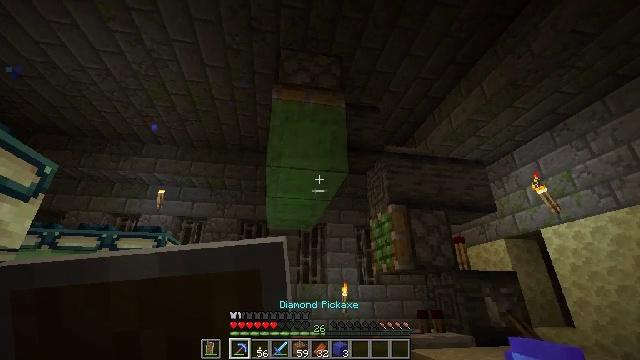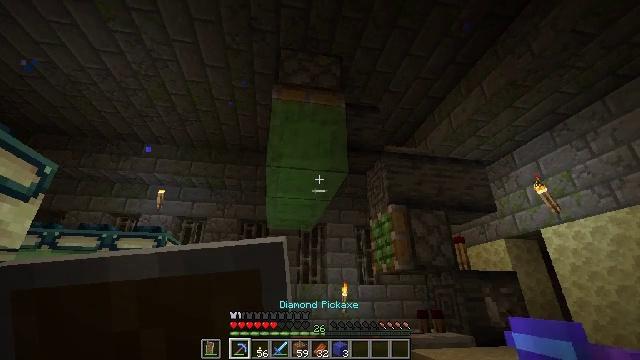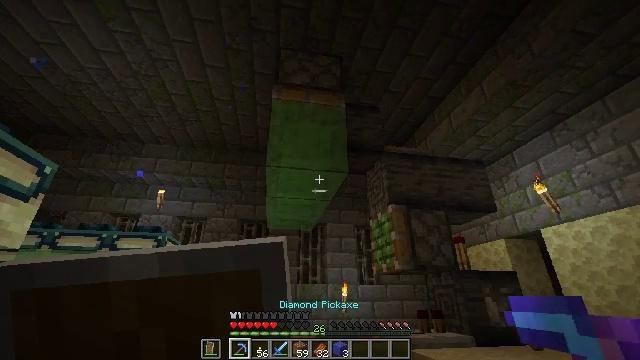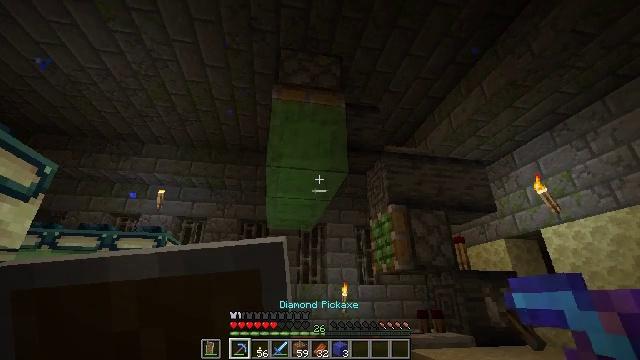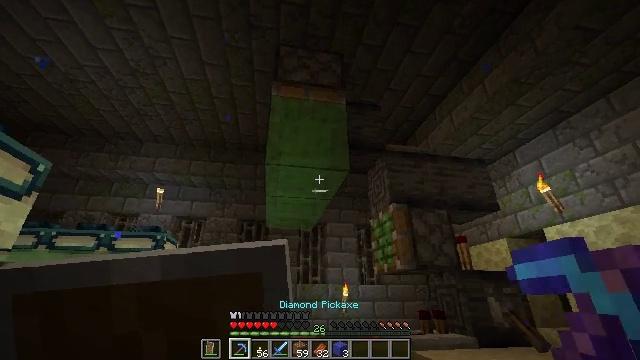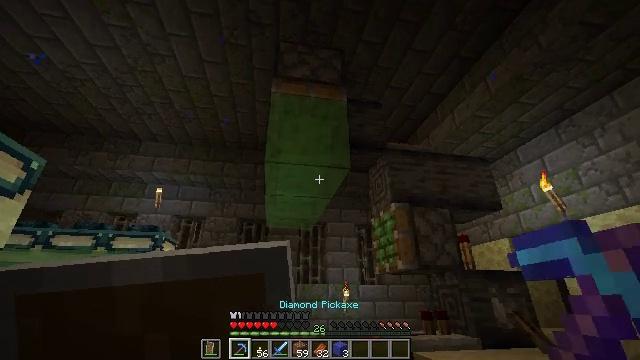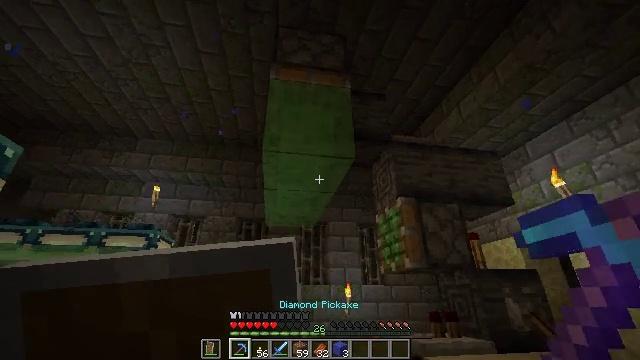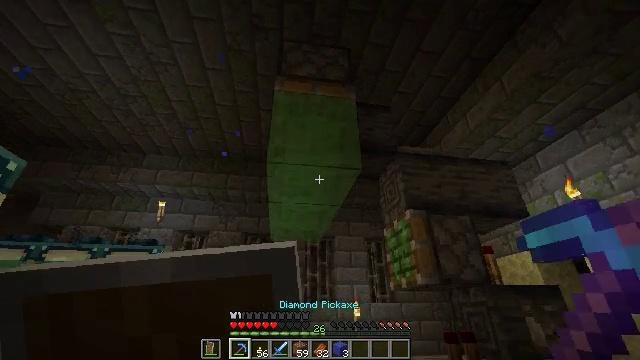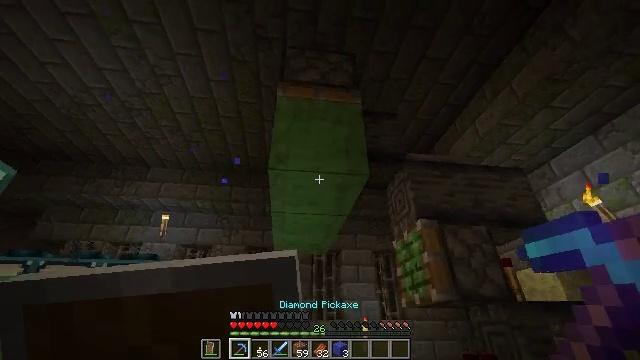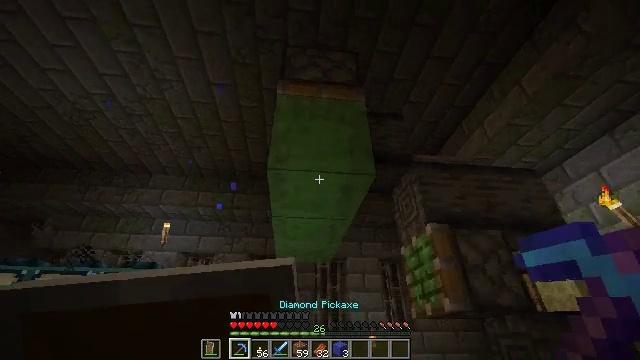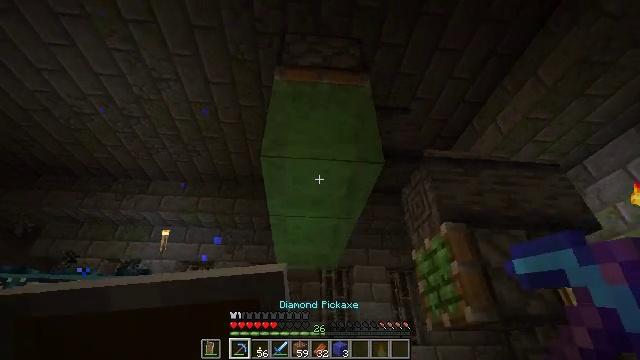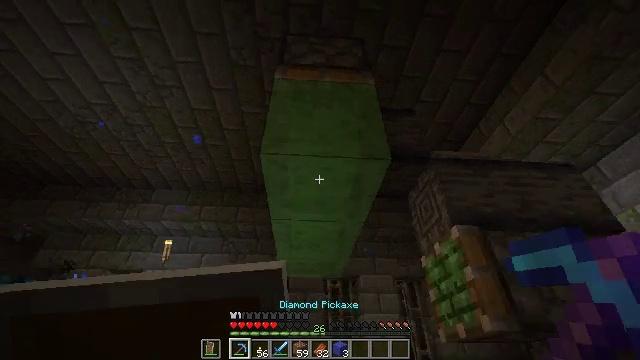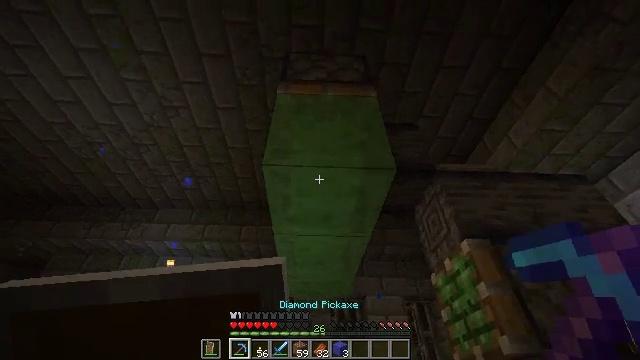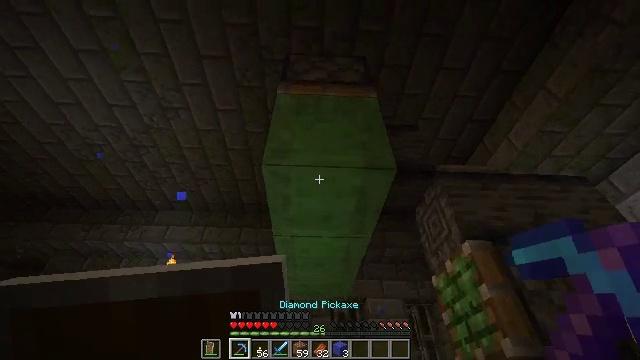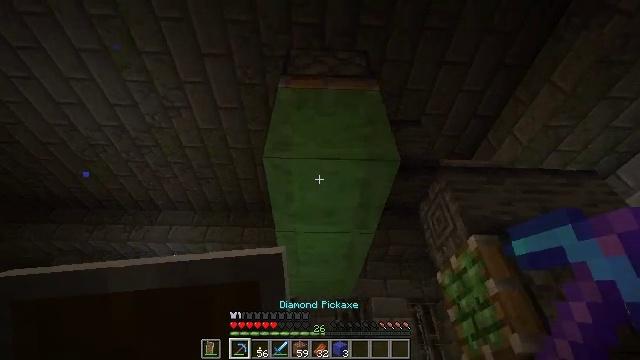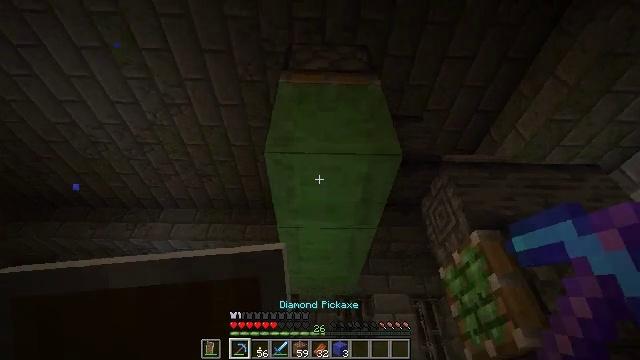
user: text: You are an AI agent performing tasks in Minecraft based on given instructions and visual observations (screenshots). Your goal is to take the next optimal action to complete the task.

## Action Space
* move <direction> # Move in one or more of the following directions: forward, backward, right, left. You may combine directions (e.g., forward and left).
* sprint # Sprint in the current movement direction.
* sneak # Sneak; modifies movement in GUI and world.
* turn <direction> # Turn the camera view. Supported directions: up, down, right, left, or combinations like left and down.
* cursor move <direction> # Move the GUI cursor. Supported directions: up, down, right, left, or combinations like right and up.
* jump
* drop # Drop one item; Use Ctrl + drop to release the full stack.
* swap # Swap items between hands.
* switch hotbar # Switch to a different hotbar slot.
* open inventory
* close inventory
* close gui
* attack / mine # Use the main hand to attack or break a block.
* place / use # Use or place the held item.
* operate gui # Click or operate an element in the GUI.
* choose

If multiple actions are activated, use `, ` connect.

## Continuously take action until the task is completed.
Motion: motion action
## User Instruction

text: Attack the slime block to pick it up.
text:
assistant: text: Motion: no_op
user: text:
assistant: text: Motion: no_op
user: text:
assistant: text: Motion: no_op
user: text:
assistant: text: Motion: move forward
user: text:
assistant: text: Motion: move forward
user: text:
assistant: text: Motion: move forward
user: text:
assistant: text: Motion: move forward, turn left and up
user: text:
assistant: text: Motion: move forward, turn left and up
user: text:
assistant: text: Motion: move forward, turn left and up
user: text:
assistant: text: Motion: move forward, turn left and up
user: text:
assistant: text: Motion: turn left and up
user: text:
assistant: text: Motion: turn left and up
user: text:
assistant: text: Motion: no_op
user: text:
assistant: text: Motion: no_op
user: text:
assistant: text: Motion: no_op
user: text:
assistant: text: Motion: no_op
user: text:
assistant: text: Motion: attack / mine
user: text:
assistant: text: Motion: turn down, attack / mine
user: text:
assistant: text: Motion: turn down, attack / mine
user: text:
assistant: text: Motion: turn down, attack / mine
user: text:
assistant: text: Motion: turn down, attack / mine
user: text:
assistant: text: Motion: turn down, attack / mine
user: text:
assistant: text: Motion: turn down, attack / mine
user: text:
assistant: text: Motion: turn down, attack / mine
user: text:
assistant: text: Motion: turn down, attack / mine
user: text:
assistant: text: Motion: attack / mine
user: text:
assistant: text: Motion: attack / mine
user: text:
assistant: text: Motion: attack / mine
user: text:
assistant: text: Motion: attack / mine